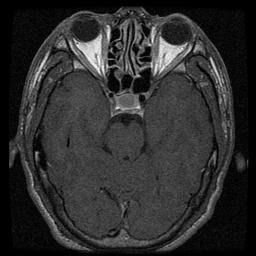
Label: pituitary